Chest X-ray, PA view. Patient: 30 years old, sex M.
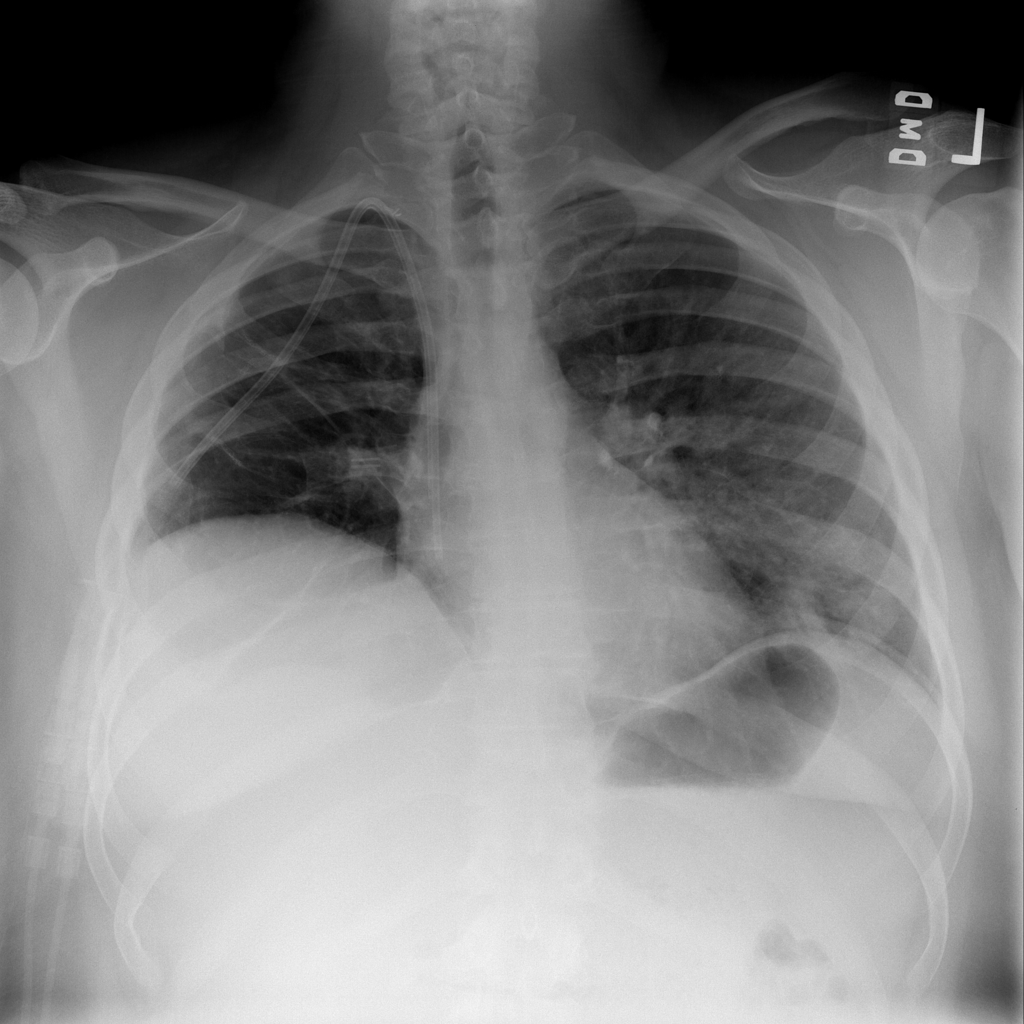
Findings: Atelectasis, Infiltration, Nodule